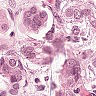
Metastatic tissue present: yes